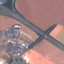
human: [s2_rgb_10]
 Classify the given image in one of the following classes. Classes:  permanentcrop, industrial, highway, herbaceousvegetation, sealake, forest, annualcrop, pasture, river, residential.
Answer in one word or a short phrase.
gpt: Highway